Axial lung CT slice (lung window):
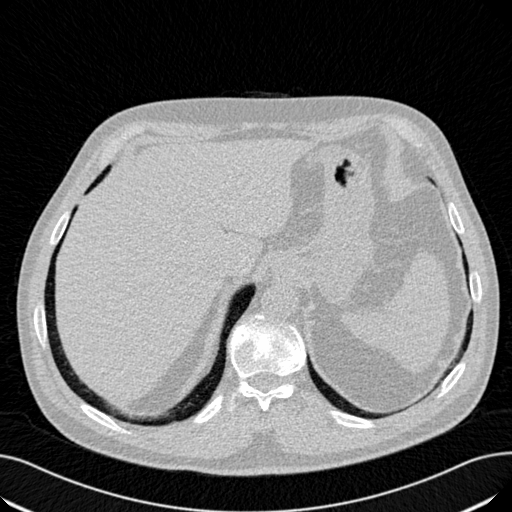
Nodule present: no